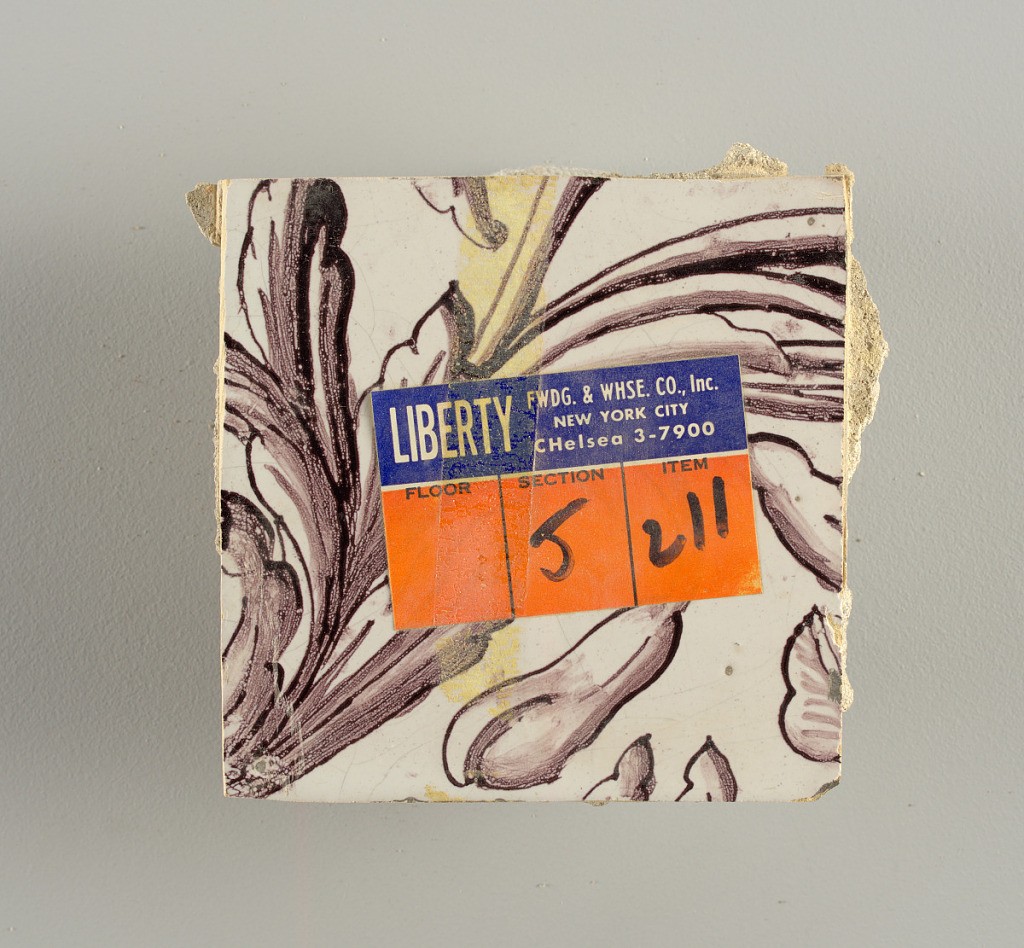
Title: Wall facing
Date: ca. 1725
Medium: tin-glazed earthenware, underglaze
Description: Two vertical rectangles, twenty-three tiles high.  A) Nine tiles wide at top; seven tiles wide at bottom.  B) Ten and one-half tiles wide.

Arabesque design of foliage.  A) with centered figure of Justice under a canopy.  B) with centered urn.